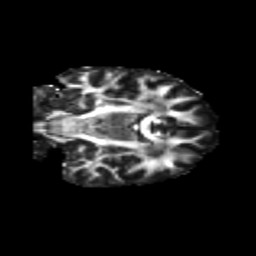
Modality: FA
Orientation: coronal
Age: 27
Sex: female
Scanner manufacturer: siemens
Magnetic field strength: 3 T
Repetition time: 1.8 s
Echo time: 0.07 s